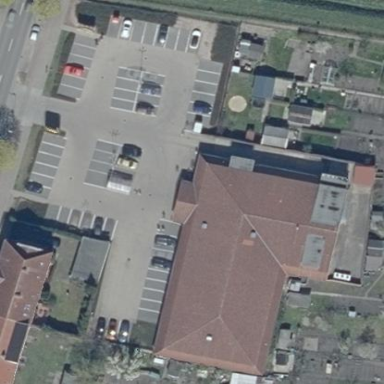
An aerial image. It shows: Retail area.